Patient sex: F
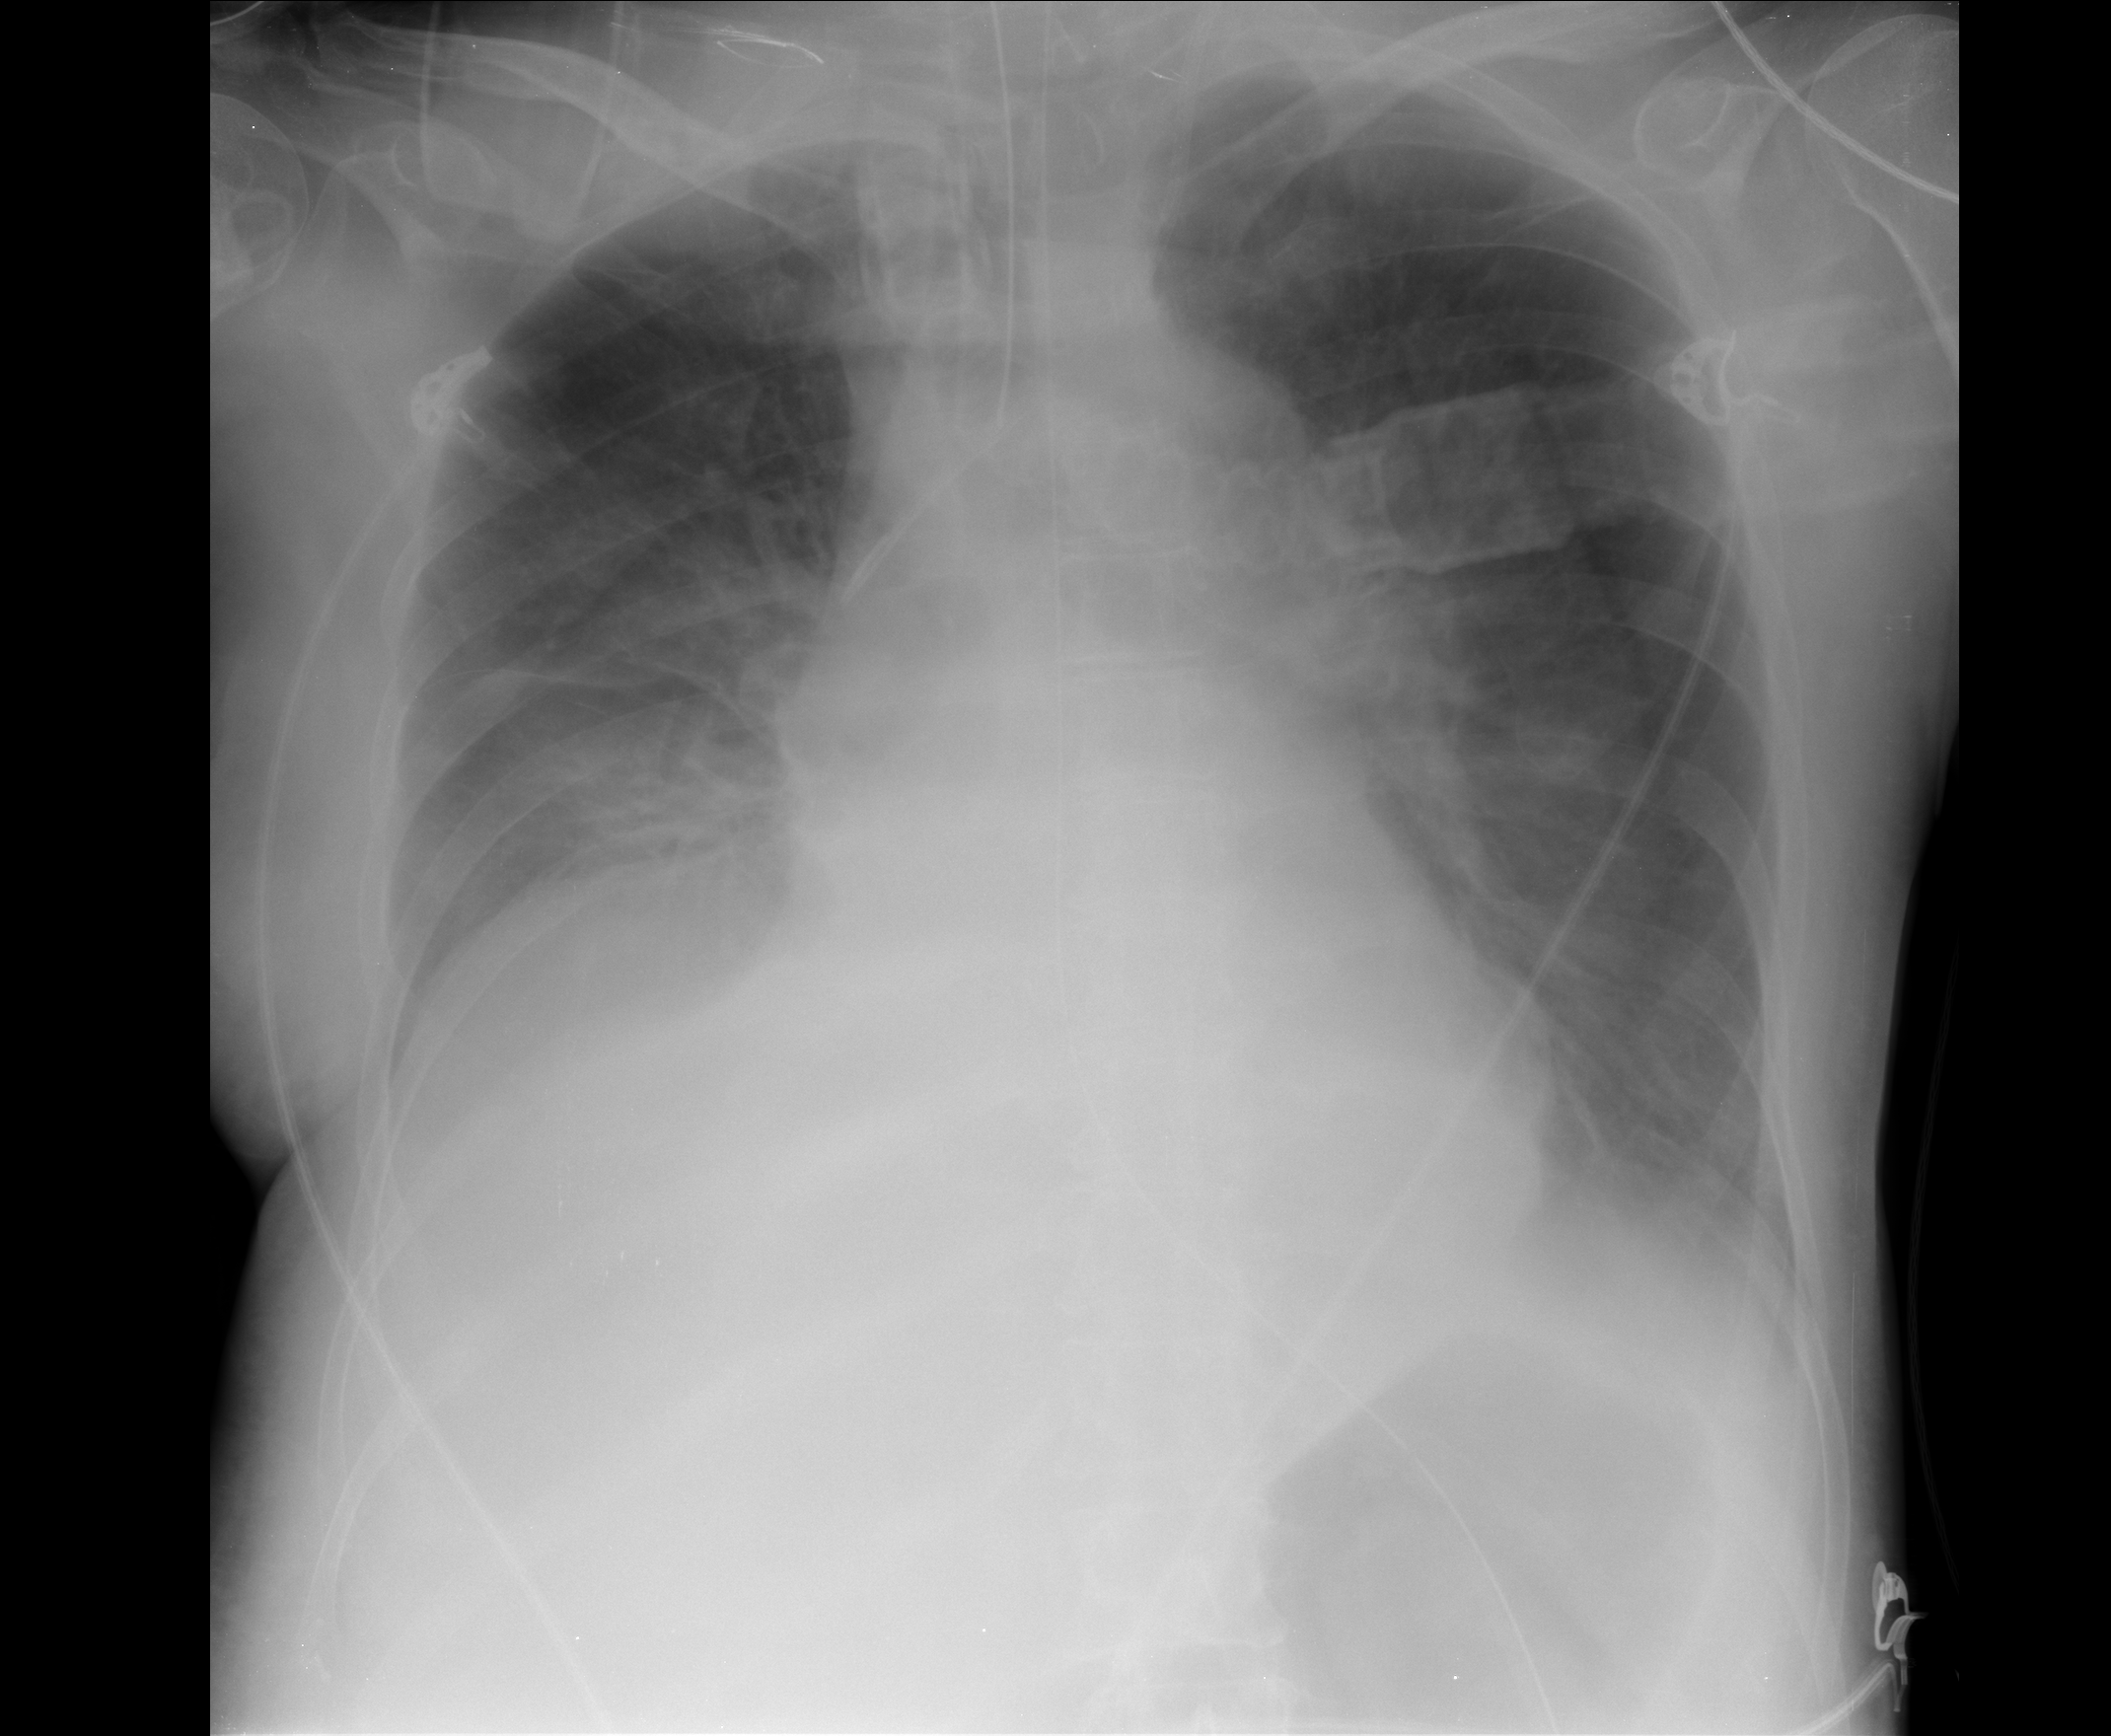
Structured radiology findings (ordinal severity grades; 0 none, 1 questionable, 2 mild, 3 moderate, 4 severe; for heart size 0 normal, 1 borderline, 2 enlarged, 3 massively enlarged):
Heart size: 1
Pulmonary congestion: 1
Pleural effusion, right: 2
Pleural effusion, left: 2
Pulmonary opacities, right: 0
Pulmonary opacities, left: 0
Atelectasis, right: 2
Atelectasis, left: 2